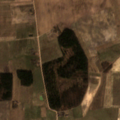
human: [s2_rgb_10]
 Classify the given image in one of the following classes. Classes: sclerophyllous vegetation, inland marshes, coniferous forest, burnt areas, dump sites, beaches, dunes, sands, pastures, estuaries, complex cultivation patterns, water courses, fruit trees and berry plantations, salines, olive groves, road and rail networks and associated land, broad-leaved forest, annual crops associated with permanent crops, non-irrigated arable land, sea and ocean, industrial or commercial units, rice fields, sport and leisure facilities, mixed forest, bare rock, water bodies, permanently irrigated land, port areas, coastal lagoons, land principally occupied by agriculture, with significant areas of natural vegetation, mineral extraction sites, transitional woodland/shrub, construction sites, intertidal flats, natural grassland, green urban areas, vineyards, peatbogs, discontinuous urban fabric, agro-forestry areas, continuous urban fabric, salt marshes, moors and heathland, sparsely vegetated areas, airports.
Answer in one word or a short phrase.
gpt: non-irrigated arable land, mixed forest